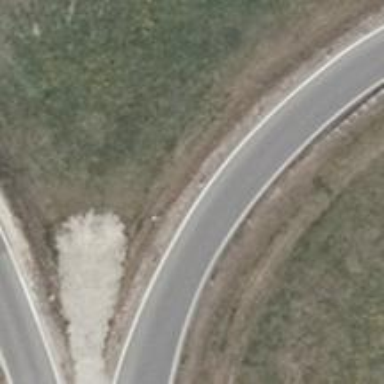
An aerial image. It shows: Motorway link with asphalt surface and embankment.